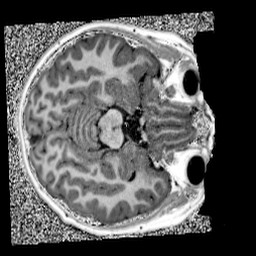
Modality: UNIT1
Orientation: axial
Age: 9
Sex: male
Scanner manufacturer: siemens
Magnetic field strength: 3 T
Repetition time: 4 s
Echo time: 0.00299 s